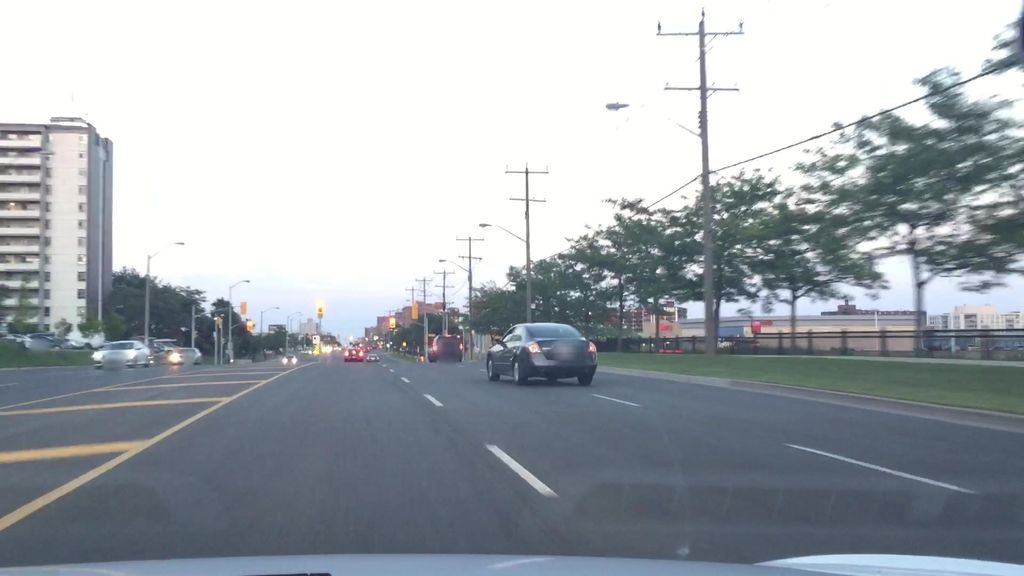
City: toronto